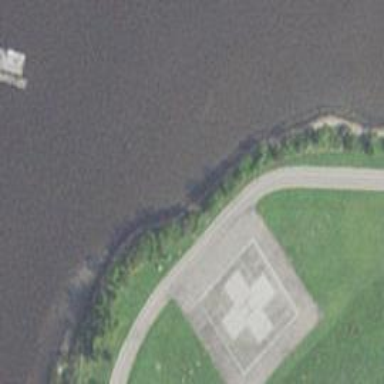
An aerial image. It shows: Helipad with paved surface at the airport.